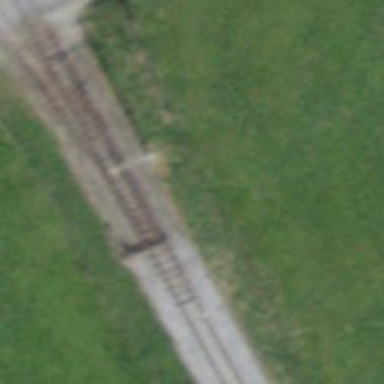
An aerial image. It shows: Railway switch.